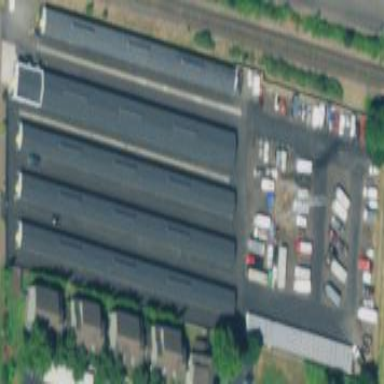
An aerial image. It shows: Commercial area with storage rental shop.